Brain MRI, t1w sequence, axial 2D slice.
Patient: age 38, sex F, weight 95 kg, height 1.95 m
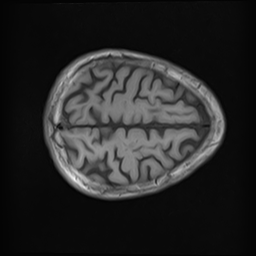